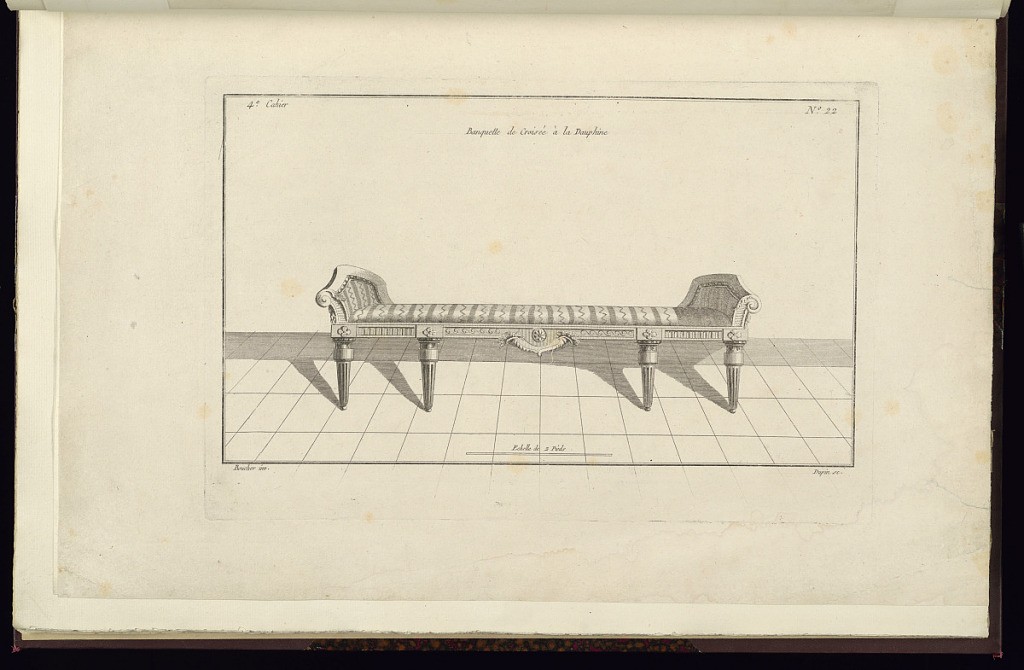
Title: Banquette de Croisée à la Dauphine
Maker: Juste-François Boucher, French, 1736 – 1782
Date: ca. 1775
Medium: Engraving on off white laid paper
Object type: Print
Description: Design for a long bench with a striped fabric. The bench construction is carved with a wave pattern, rosettes, fluting, and cornucopia. The plate is signed.